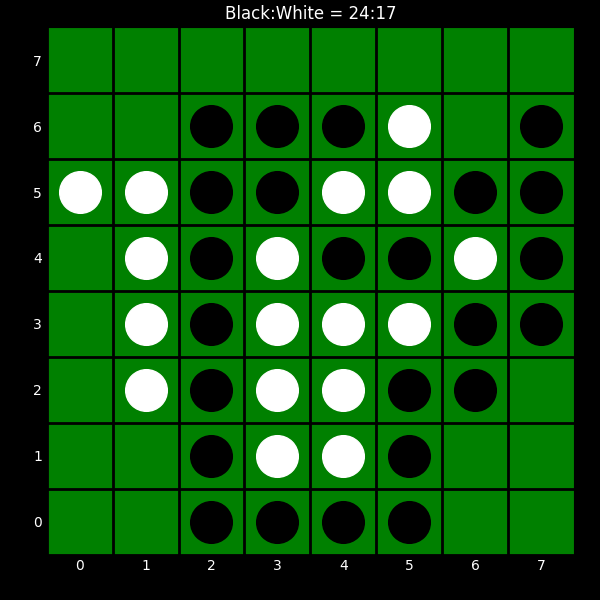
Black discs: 24
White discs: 17